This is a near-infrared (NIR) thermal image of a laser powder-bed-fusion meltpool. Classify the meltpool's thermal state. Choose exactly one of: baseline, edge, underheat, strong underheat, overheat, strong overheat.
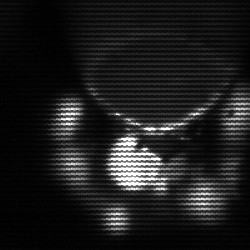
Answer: edge